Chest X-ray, AP view. Patient: 68 years old, sex F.
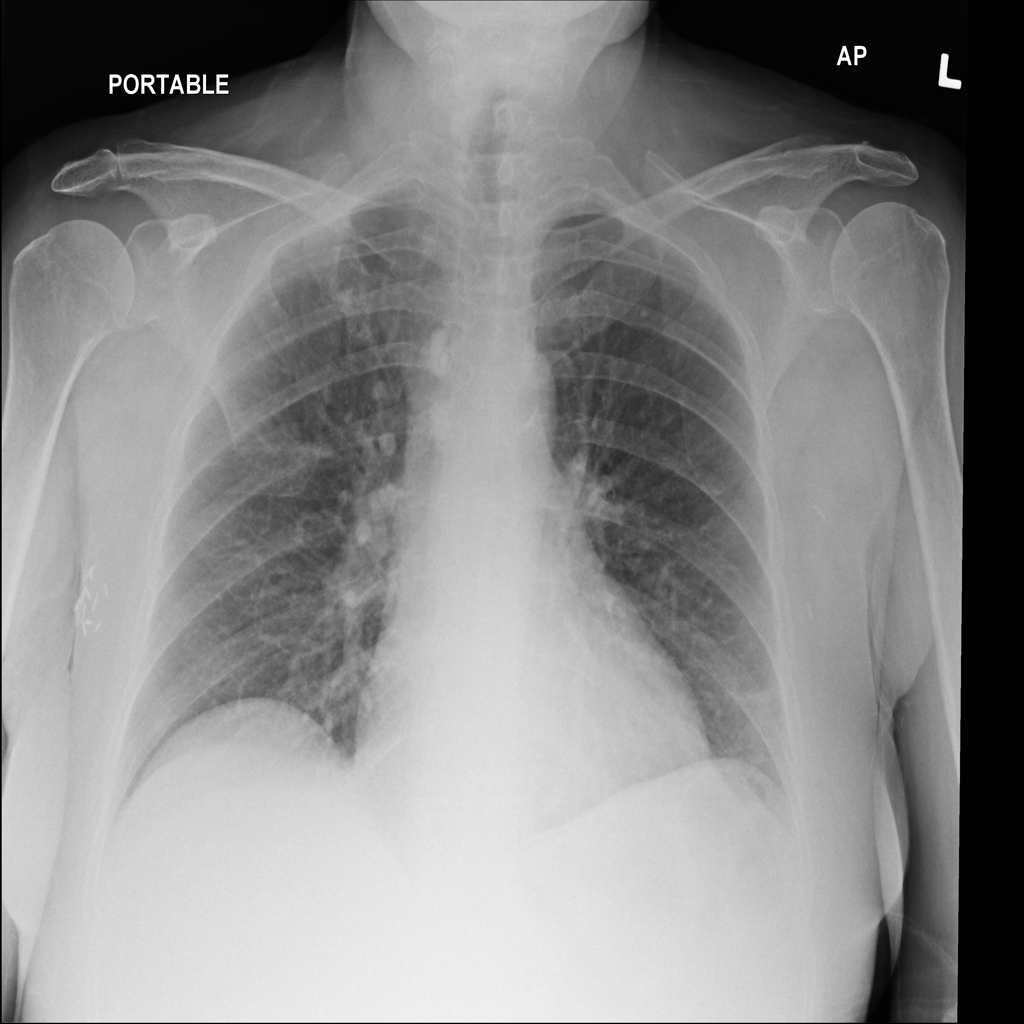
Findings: Effusion